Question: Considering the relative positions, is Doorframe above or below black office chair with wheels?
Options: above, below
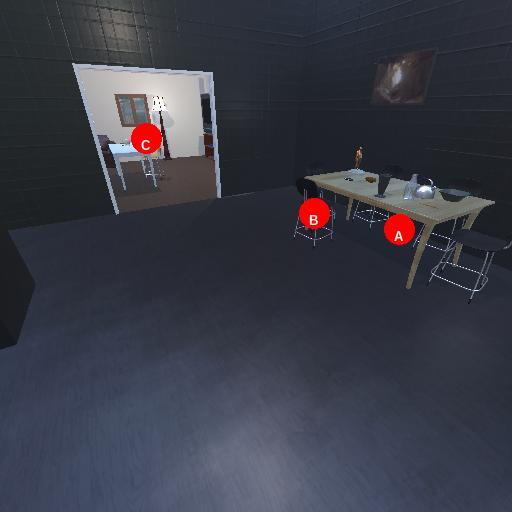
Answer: above